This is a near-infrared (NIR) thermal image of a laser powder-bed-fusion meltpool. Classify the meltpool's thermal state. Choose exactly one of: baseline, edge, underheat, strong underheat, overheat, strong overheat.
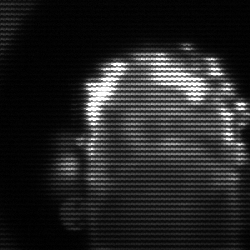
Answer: baseline